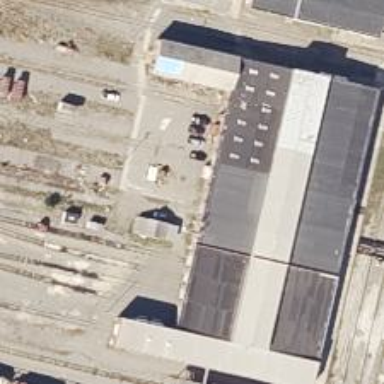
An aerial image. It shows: Railway yard used for servicing trains.